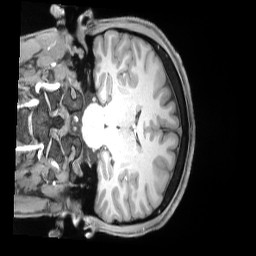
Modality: T1w
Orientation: coronal
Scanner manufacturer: siemens
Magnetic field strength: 3 T
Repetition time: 2.53 s
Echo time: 0.00169 s